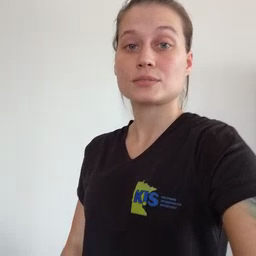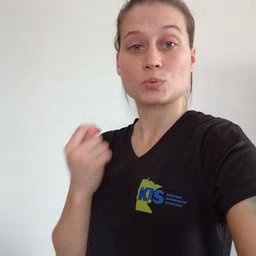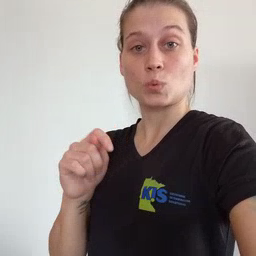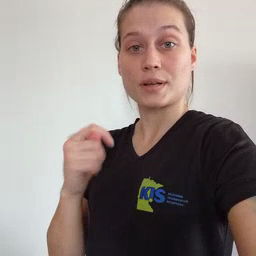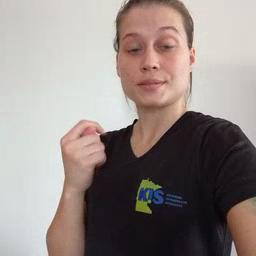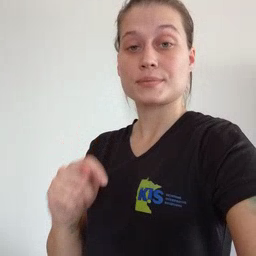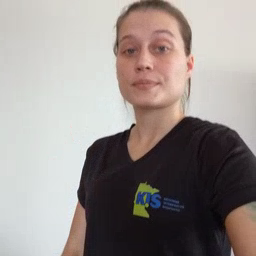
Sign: toy